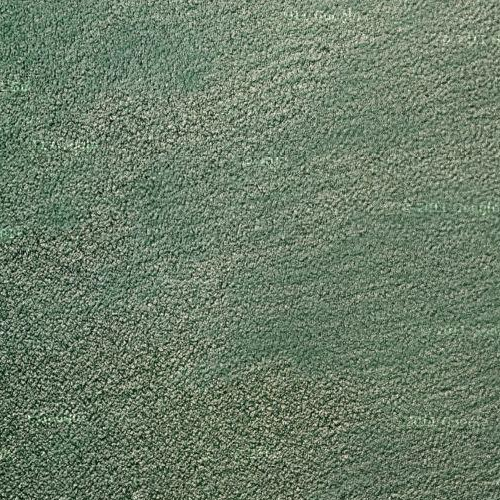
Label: sydney